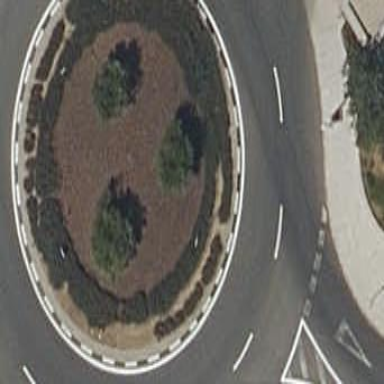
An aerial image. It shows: Residential road that intersects with roundabout.